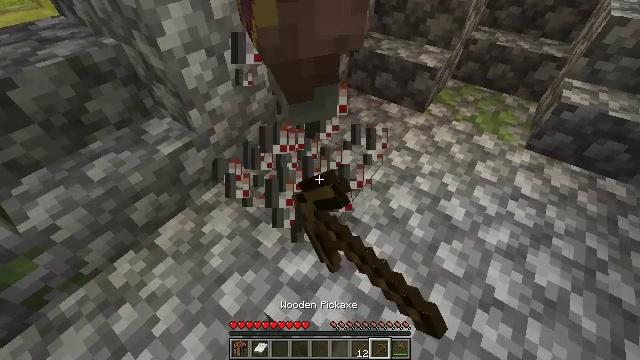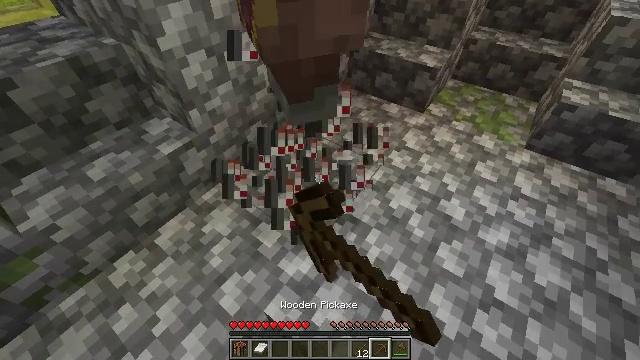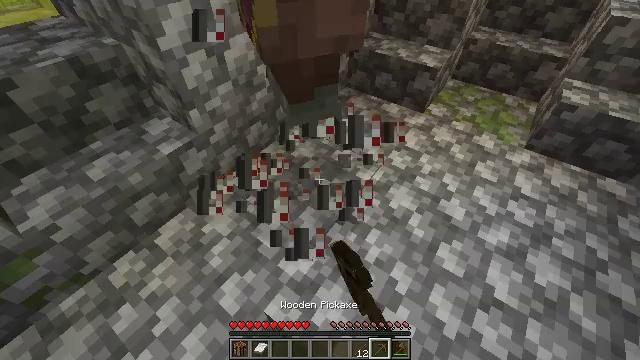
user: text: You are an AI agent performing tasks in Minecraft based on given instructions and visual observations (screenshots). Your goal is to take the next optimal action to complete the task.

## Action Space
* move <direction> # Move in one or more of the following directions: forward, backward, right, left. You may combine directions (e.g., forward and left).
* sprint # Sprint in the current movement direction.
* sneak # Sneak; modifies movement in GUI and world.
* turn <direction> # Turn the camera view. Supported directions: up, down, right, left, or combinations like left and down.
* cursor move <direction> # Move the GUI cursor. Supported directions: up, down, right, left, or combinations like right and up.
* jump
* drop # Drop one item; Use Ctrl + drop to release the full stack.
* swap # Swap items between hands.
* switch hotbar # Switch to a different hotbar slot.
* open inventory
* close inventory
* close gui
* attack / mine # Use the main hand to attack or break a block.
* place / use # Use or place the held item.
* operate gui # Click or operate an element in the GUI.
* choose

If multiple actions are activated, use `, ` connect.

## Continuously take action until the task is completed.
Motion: motion action
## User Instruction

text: Recover the brewing stand by mining it.
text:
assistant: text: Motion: attack / mine
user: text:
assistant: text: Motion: attack / mine
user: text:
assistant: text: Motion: attack / mine